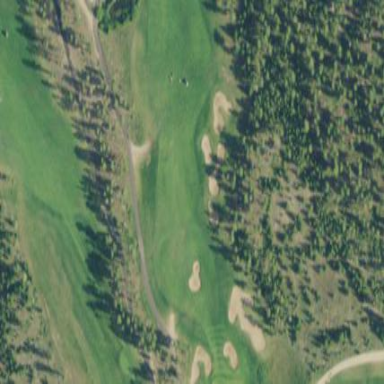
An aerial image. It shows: Grassy area designated as golf fairway.